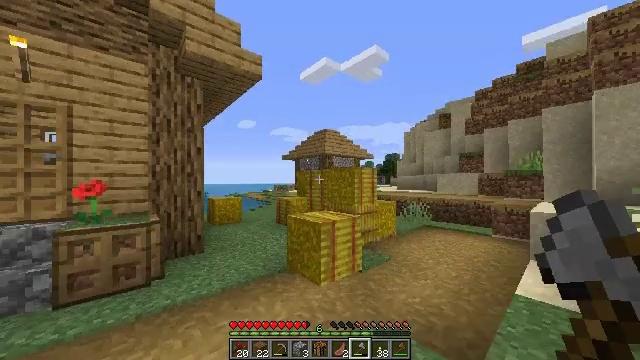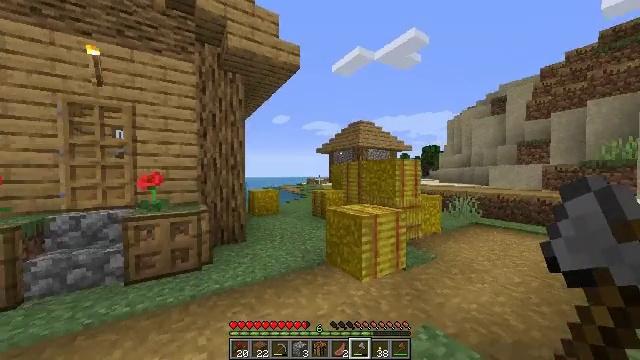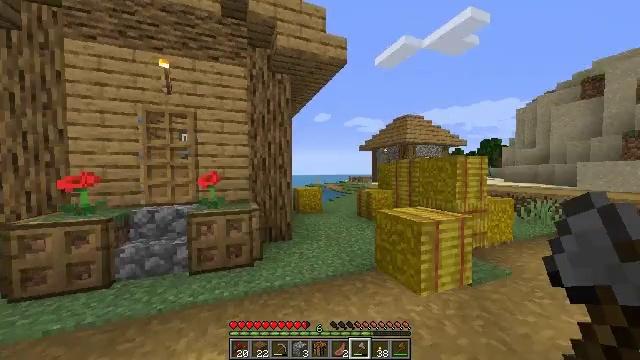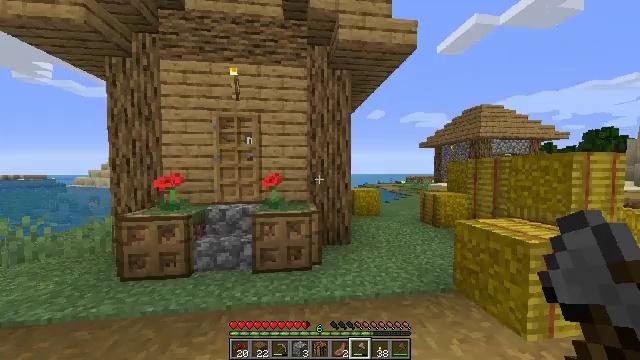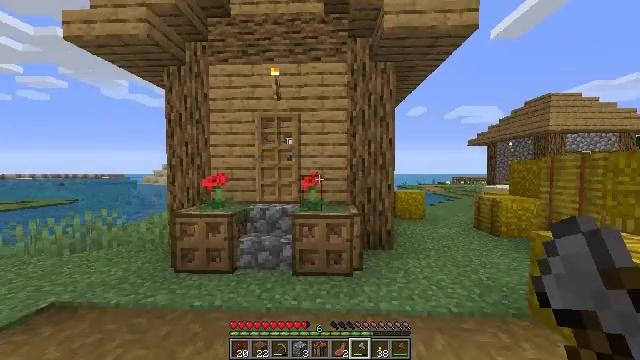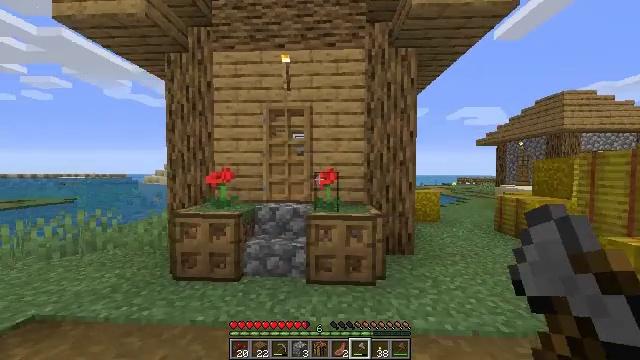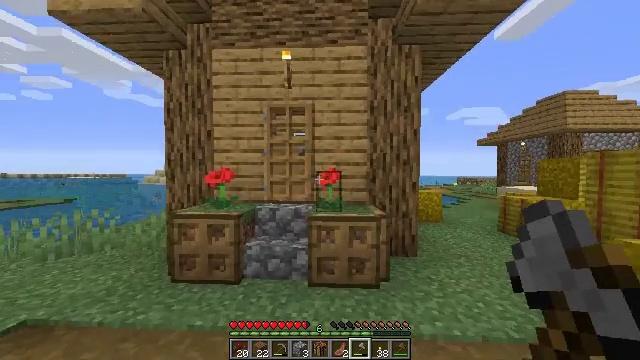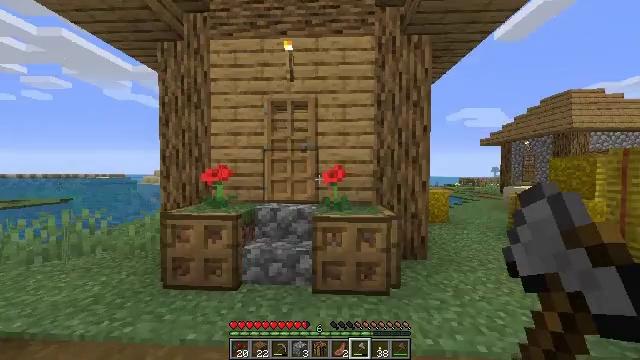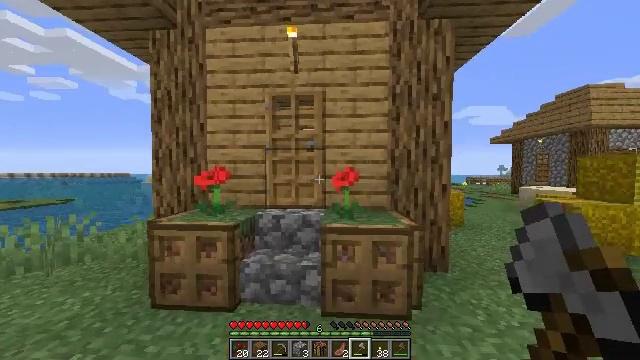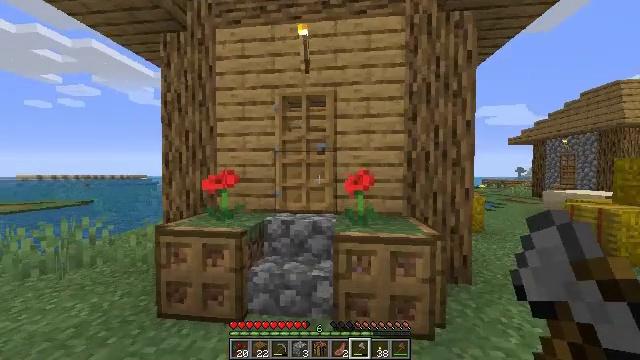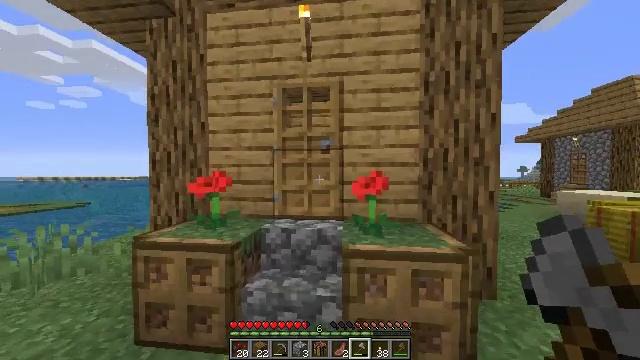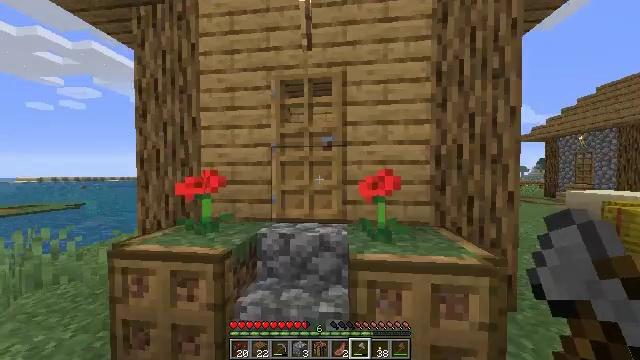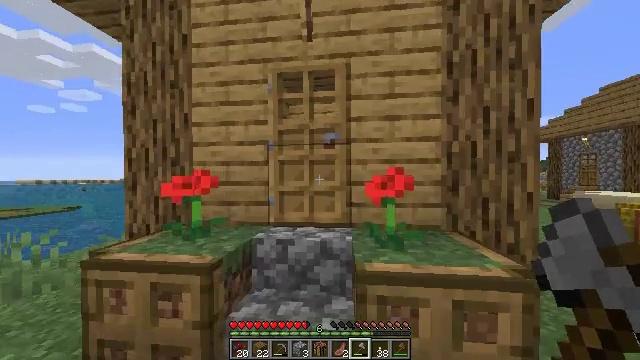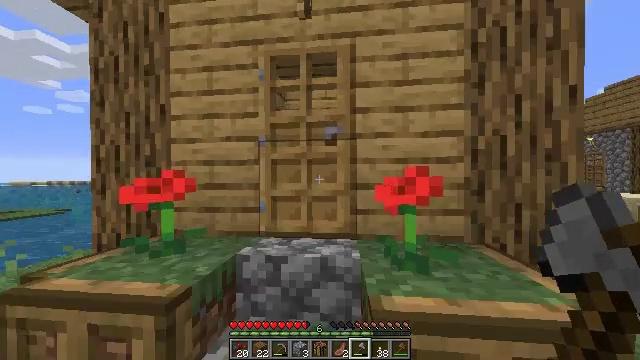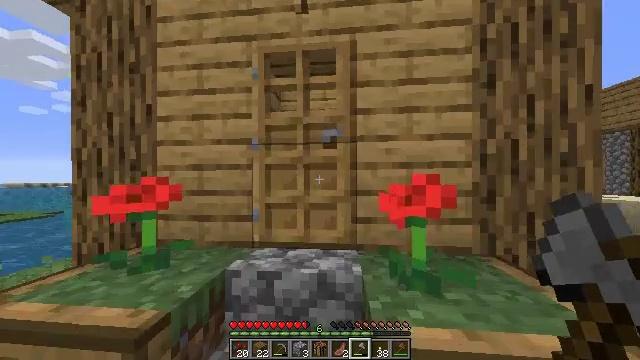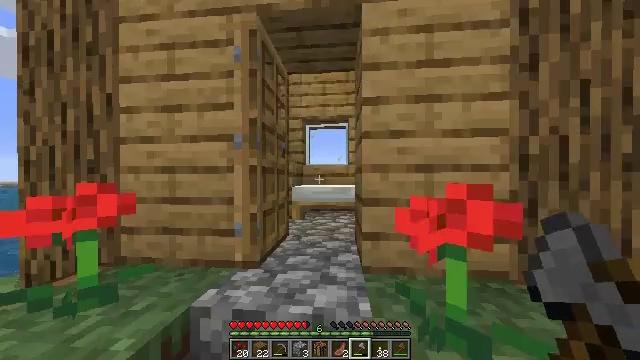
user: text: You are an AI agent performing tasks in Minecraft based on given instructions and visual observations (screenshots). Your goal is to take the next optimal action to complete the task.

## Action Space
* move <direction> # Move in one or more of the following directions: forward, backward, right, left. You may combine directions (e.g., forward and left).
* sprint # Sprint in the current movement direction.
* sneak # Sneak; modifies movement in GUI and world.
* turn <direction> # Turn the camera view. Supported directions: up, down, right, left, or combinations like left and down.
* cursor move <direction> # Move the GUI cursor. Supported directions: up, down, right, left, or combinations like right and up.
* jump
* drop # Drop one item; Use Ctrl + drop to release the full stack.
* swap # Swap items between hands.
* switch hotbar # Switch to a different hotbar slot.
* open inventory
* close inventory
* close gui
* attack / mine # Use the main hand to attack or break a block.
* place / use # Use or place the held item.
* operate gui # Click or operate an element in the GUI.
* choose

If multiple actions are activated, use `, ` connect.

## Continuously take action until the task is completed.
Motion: motion action
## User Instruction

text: Attack the grass path to restore it to dirt.
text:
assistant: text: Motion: move forward and move left, sprint, turn left and down
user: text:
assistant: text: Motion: move forward and move left, sprint, turn left
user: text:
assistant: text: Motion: move forward and move left, sprint, turn left
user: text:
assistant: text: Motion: move forward and move left, sprint, turn left
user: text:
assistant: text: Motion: move forward and move left, sprint
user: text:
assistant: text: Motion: move forward, sprint
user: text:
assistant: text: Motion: move forward
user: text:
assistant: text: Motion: move forward
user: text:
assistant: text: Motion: move forward, turn left
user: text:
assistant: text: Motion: move forward
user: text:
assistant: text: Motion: move forward
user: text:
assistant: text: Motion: move forward
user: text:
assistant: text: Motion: move forward
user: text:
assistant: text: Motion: move forward
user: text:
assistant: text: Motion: move forward, use / place
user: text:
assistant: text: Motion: move forward, use / place
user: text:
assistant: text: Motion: move forward, use / place
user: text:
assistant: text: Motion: move forward and move left
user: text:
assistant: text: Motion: move forward and move left, turn right
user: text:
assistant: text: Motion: move forward and move left, turn right and down
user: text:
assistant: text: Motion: move forward and move left, turn right and down
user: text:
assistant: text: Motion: move forward and move left, turn right and down
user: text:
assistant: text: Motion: move forward and move right, turn right and down
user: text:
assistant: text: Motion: move forward and move right
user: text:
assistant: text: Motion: move forward and move right
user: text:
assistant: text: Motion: move forward
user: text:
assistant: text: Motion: move forward
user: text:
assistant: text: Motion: move forward
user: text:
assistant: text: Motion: move forward
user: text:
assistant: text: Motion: move forward and move left, turn down